Question: My problem: I can not select a field "binary" with mysql

This is query (note the "not equal"):
'''
SELECT *
FROM 'pt_peers'
WHERE 'info_hash' != '7f398565868f7f08f71d236b88e4e433d2311de8'
'''
And this is the structure:
'''
CREATE TABLE IF NOT EXISTS 'pt_peers' (
'info_hash' binary(20) NOT NULL,
'peer_id' binary(20) NOT NULL,
'compact' binary(6) NOT NULL,
'ip' char(15) NOT NULL,
'port' smallint(5) unsigned NOT NULL,
'state' tinyint(1) unsigned NOT NULL DEFAULT '0',
'updated' int(10) unsigned NOT NULL,
PRIMARY KEY ('info_hash','peer_id')
) ENGINE=MyISAM DEFAULT CHARSET=latin1;
'''
When I select the hash directly, the answer is null. :/
The script is: <URL>
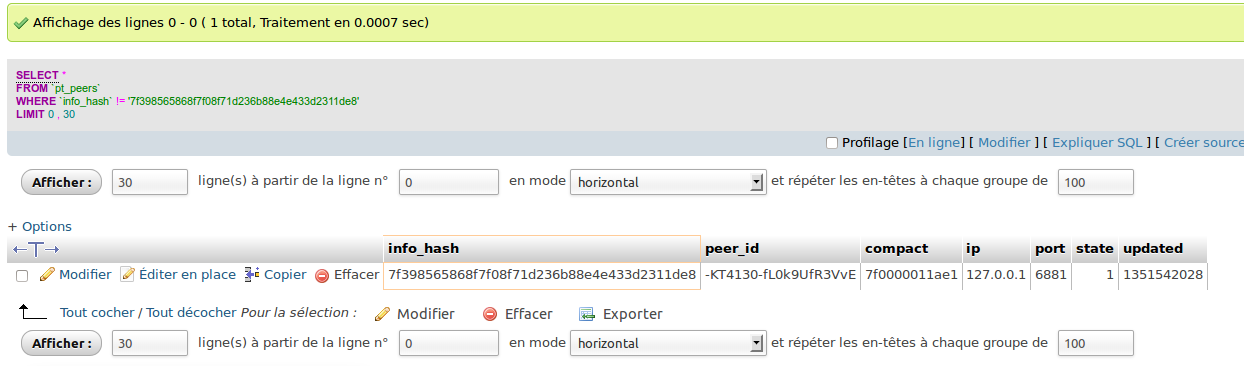
Answer: You seem to be passing a 40 byte string of ASCII representations of hex digits, where the table is defined as holding 20 bytes of binary.
Try this, using a hex literal notation for a binary string:
'''
SELECT *
FROM 'pt_peers'
WHERE 'info_hash' = x'7f398565868f7f08f71d236b88e4e433d2311de8'
'''
See <URL> for more information.